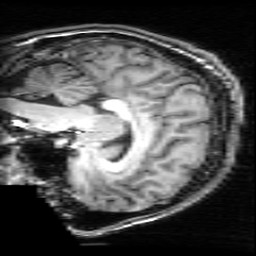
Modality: T1w
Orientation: sagittal
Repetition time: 0.008948 s
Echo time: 0.001784 s